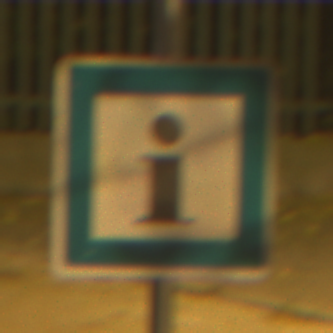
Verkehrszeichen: Informationsstelle
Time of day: Night
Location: Outdoor (Urban)
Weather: Clear
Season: NotSpecified
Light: Artificial